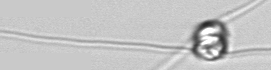
Label: Chaetoceros_danicus